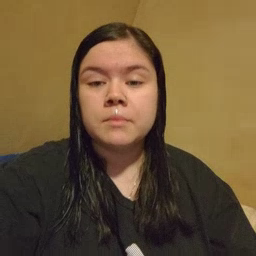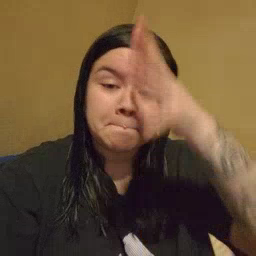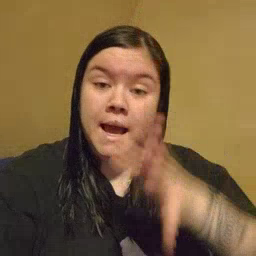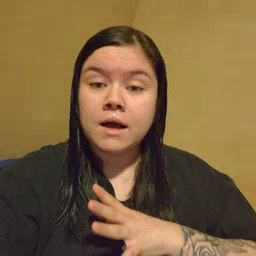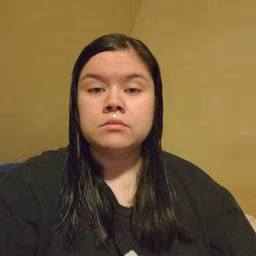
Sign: man